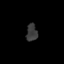
Tissue: lung
Cell type: Epithelial cells
Senescence score: 0.1947
Nuclear area (px): 189
Mean DAPI intensity: 57.233